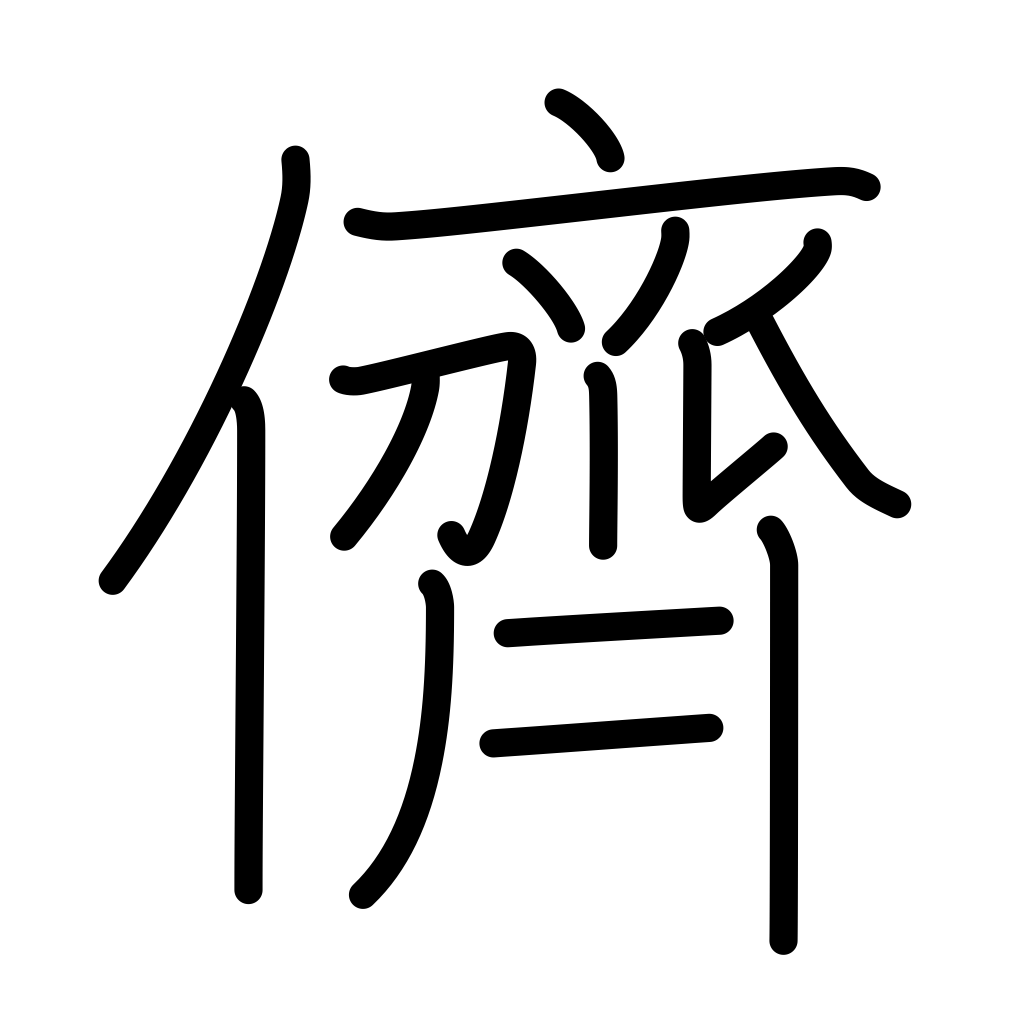
Meaning: companion